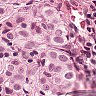
Metastatic tissue present: yes